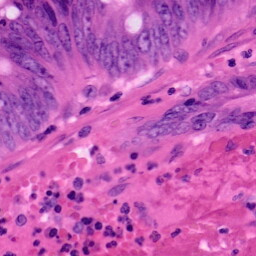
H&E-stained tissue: Colon